Question: Let's assume for simplicity's sake that a group of invited guests visit my website to RSVP to a party and select a meal. They can choose every item on their plate from a list of available items, so one guest may request 3 items and another may request 5 or some other quantity.
On the RSVP deadline date, the party organizer is sent a list of each combination of meal ordered and its quantity. Example:
Each item an invited guest chooses is represented in an table as its own row. Each unique InviteId represents one person's selections, so in the sample data below, one person has chosen 3 itema and the other wants 5:

I am looking to write a query/view/stored procedure to generate the counts of all the possible combinations. I was initially heading in the direction of making a temp table with bit columns to represent each of the 36 possible selections but even then am not sure how to finish it. Any help would be greatly appreciated!
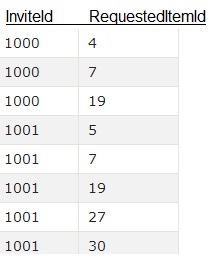
Answer: This is a bit of a pain in SQL Server (until the most recent version). You can aggregate the items together, by doing something like:
'''
select i.inviteid,
stuff( (select ',' + cast(i2.requesteditemid)
from items i2
where i2.inviteid = i.inviteid
order by i2.requreditemid
for xml path ('')
), 1, 1, ''
) as items
from (select distinct inviteid from items i) i;
'''
You can then get the list with an additional level of aggregation:
'''
with ii as (
select i.inviteid,
stuff( (select ',' + cast(i2.requesteditemid)
from items i2
where i2.inviteid = i.inviteid
order by i2.requreditemid
for xml path ('')
), 1, 1, ''
) as items
from (select distinct inviteid from items i) i
)
select items, count(*)
from ii
group by items;
'''
This produces the item ids in a list -- which is the only data actually provided in your question. If you want the names of items, you'll want to be careful that the item names do not have commas in them (to prevent ambiguity). The 'order by' is also very important . . . because you want '1,2,3' to match '3,2,1'.